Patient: sex M, age 74
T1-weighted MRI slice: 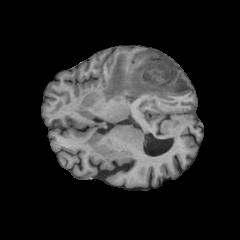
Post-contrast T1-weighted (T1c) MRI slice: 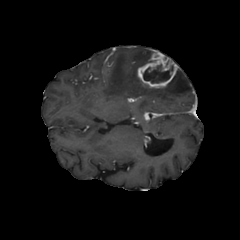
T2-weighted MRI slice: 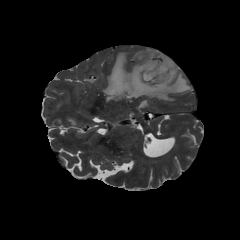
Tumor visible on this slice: yes
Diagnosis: Glioblastoma, IDH-wildtype
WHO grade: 4